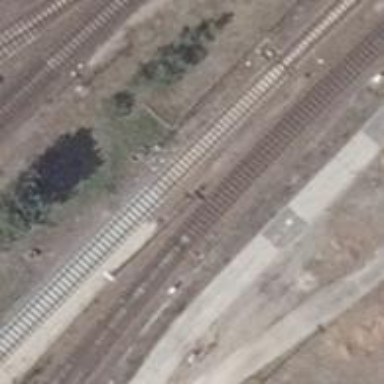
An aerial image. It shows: Rail yard with electrified contact lines for the trains.